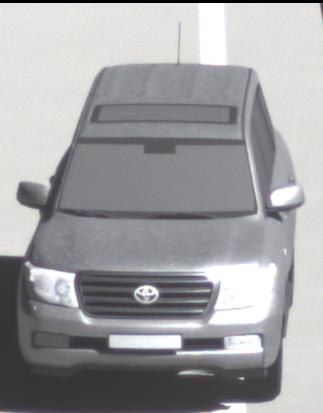
Make: Toyota
Model: Land Cruiser V8 4.7
Detailed model: Land Cruiser V8 (J20)
Model produced from: 2008/03
Model produced until: 2009/11
Doors: 5
Color: white
Road condition: dry road
Daytime: morning or afternoon
Contrast: high contrast